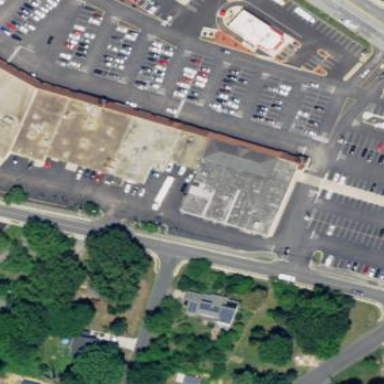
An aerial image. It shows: Retail building.